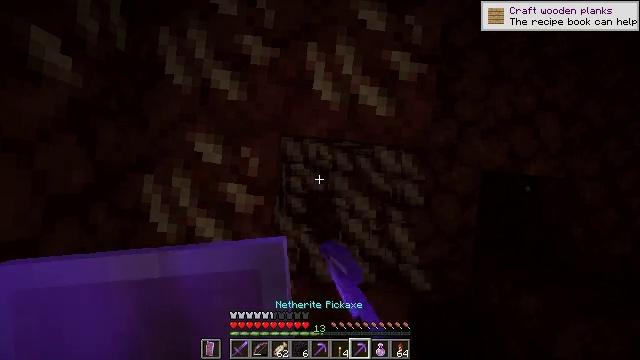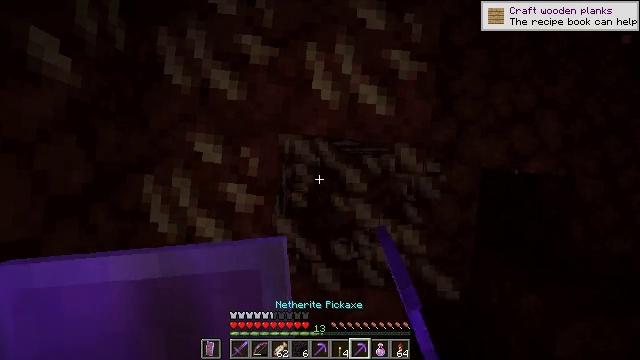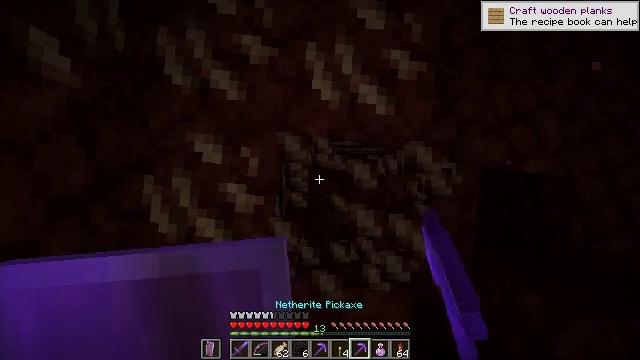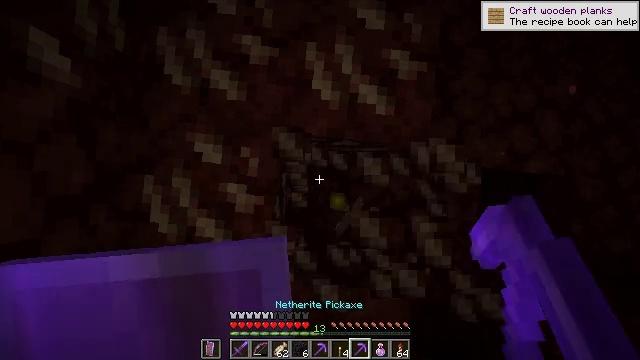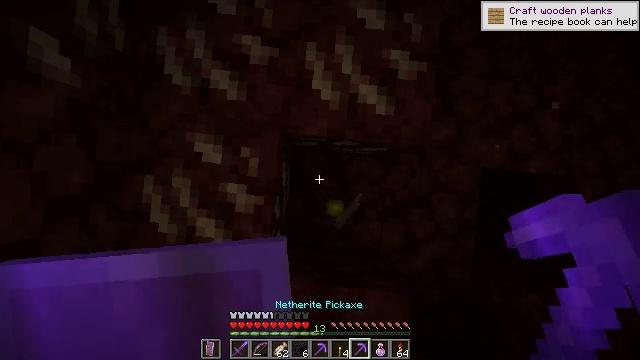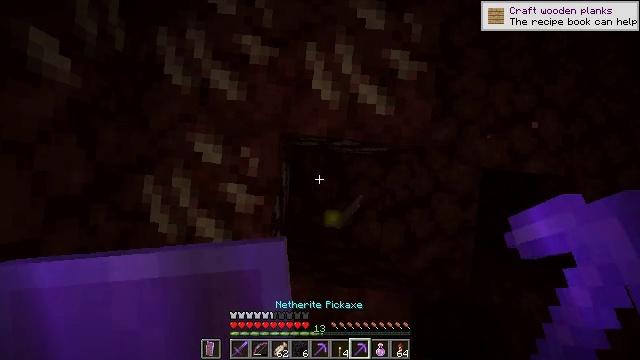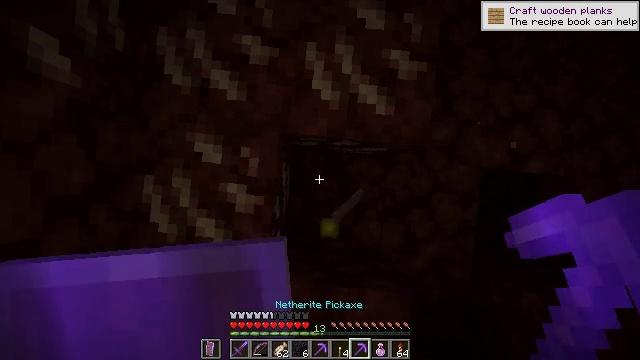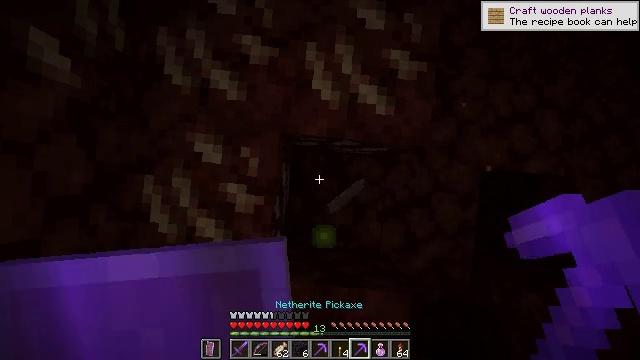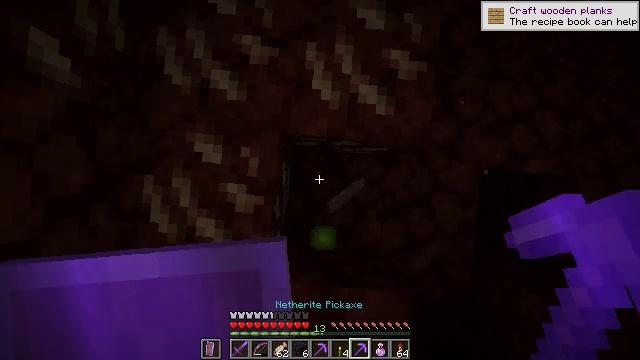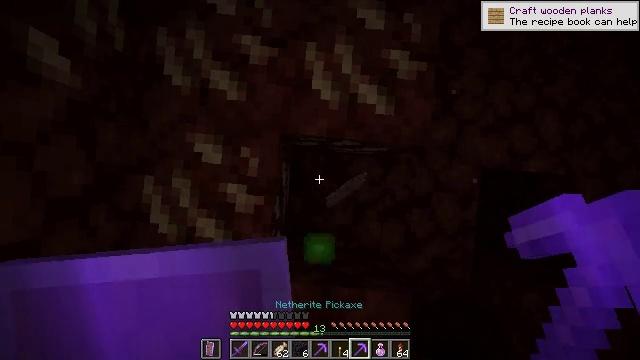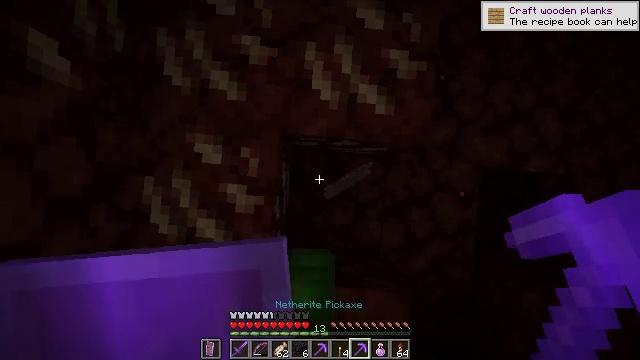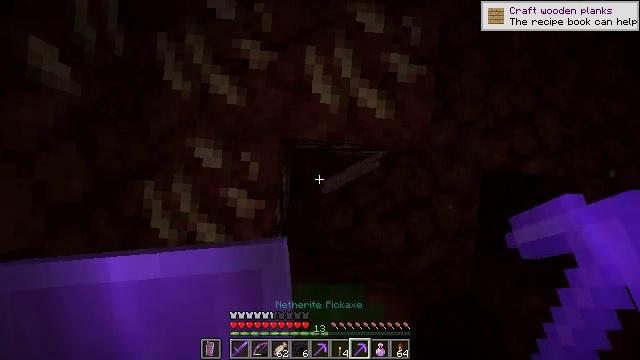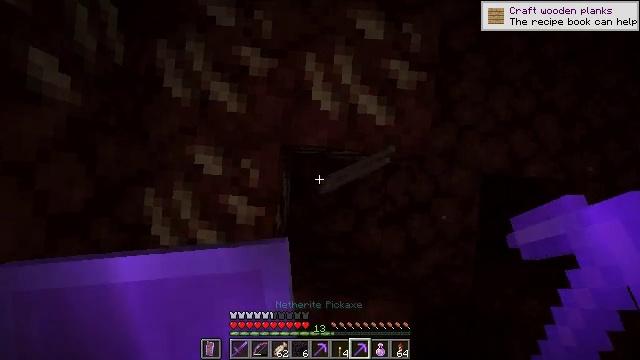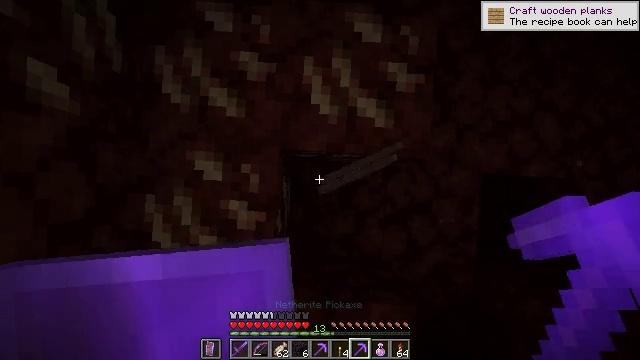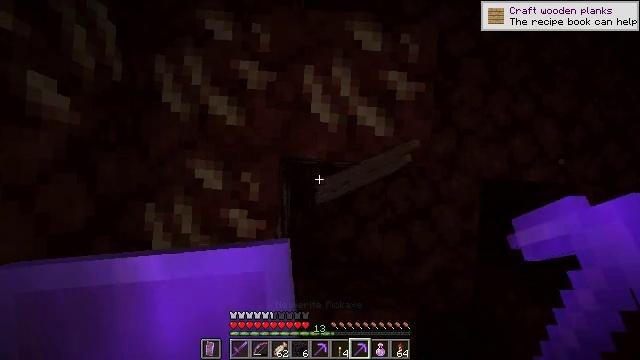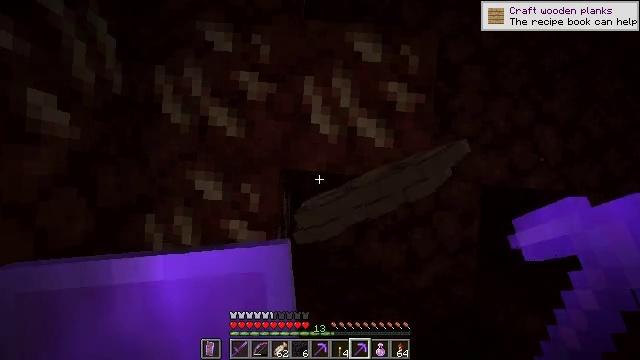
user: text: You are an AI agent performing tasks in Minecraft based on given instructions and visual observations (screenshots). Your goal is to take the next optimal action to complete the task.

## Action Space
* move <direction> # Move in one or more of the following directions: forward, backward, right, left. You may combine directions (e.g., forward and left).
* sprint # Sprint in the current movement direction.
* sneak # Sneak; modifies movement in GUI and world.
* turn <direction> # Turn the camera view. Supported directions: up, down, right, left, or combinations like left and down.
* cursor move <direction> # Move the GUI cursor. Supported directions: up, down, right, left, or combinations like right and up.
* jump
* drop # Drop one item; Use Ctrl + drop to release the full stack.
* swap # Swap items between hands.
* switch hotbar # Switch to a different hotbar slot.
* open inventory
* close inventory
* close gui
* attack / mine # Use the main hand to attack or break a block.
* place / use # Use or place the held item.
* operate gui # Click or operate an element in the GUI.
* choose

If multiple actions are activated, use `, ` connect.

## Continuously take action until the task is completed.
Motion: motion action
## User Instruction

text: Mine nether quartz ore in the Nether.
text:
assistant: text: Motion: sneak
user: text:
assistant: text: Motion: sneak
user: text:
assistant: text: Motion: sneak
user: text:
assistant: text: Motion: sneak
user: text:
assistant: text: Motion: sneak
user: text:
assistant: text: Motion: sneak
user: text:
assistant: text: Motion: sneak
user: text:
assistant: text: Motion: sneak
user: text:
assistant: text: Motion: sneak
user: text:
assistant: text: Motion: sneak
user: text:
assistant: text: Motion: move back, sneak
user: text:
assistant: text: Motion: move back, sneak
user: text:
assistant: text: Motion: move back, sneak
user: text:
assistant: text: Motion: move back, sneak
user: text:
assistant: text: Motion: move back, sneak
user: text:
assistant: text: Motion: sneak
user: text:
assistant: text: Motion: sneak
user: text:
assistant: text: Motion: sneak
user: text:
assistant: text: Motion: sneak
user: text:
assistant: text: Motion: sneak
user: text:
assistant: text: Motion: sneak
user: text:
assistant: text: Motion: sneak
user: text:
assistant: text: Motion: sneak
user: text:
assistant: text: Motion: sneak, attack / mine
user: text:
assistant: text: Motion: sneak, attack / mine
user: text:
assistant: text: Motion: sneak, attack / mine
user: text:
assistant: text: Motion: sneak, attack / mine
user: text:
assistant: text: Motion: sneak, attack / mine
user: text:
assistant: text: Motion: sneak
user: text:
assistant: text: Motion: sneak